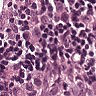
Metastatic tissue present: yes